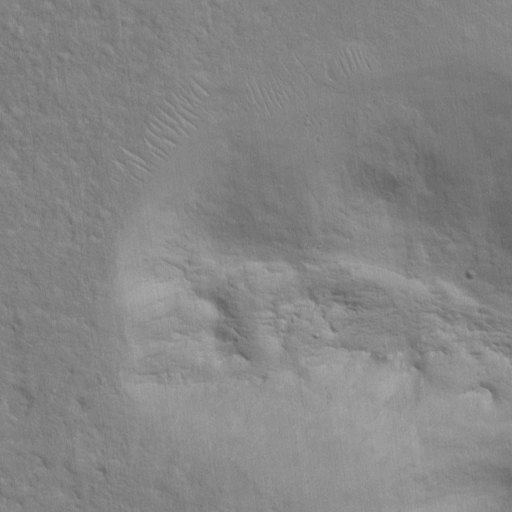
Classes present: Background, Cone